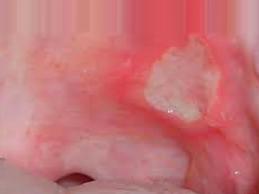
Condition: Mouth Ulcer